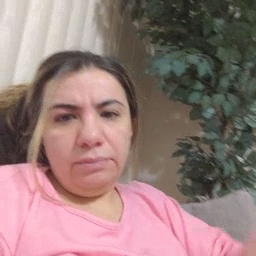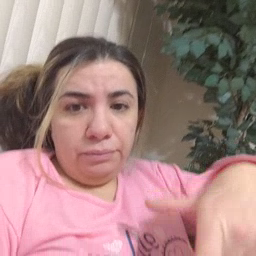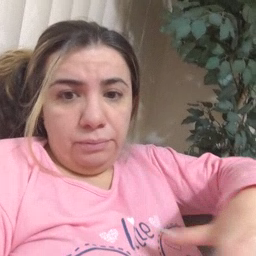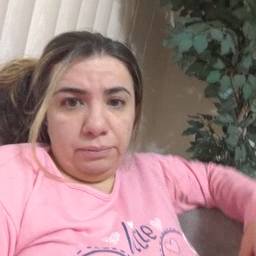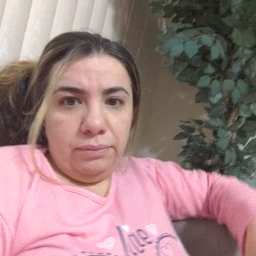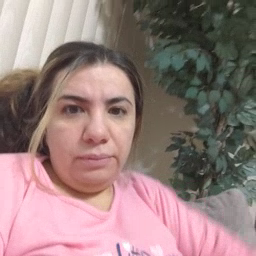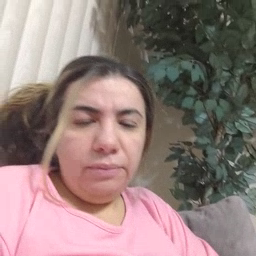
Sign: underwear